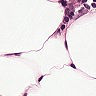
Metastatic tissue present: no